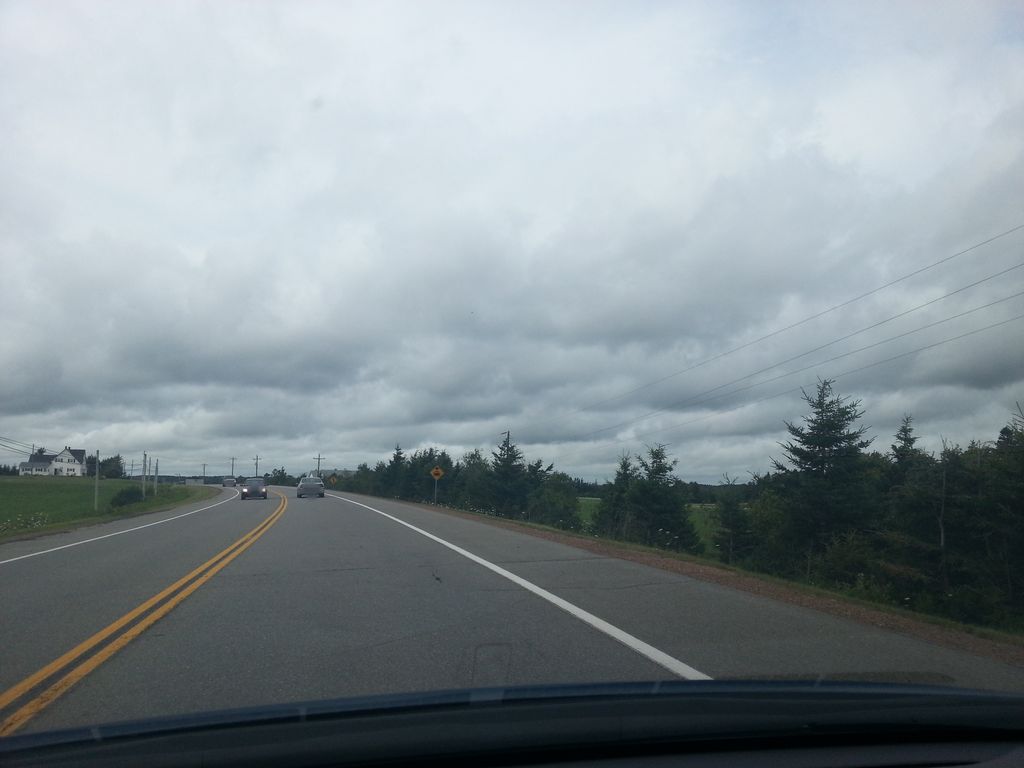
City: charlottetown